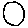
Label: circle